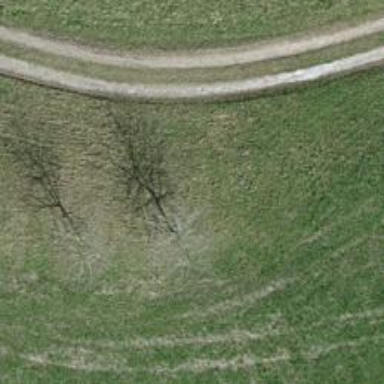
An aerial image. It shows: Beautiful tree in nature.